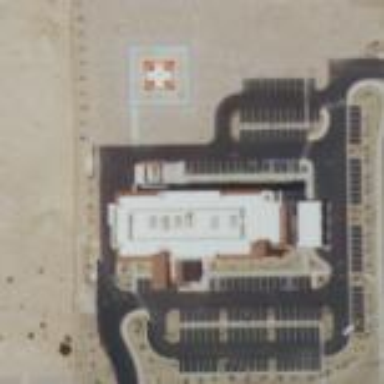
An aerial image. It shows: Healthcare facility identified as hospital.